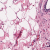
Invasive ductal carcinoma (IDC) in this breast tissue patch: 0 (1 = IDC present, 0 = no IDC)